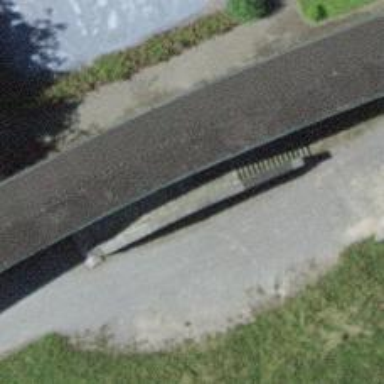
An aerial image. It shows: Steps with sett surface.